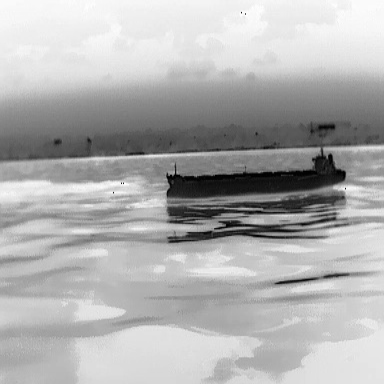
There is a liner in the infrared image.